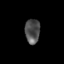
Tissue: skin
Cell type: Epithelial cells
Senescence score: 0.2718
Nuclear area (px): 361
Mean DAPI intensity: 79.731